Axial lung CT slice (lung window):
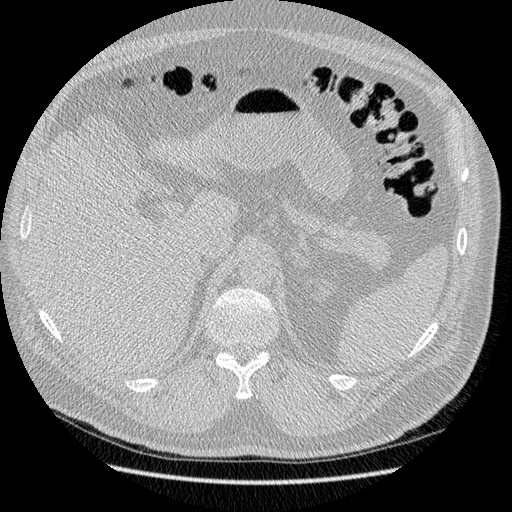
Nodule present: no